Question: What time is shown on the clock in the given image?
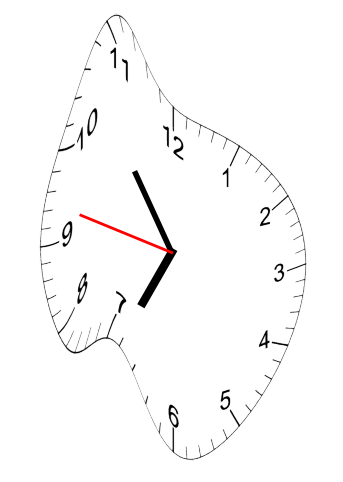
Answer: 06:53:47